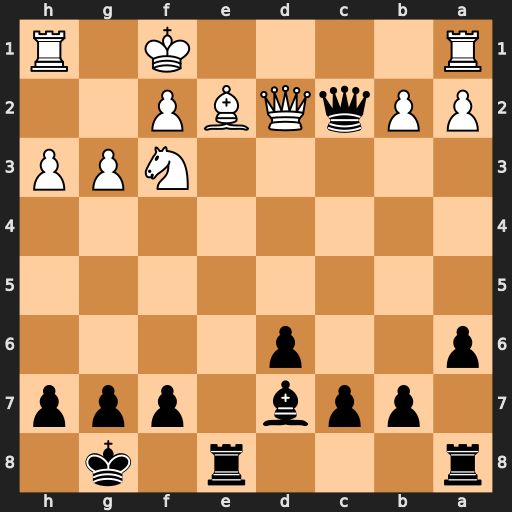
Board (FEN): r3r1k1/1ppb1ppp/p2p4/8/8/5NPP/PPqQBP2/R4K1R
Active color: b
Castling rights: -
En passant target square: -
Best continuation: Rxe2 Qxe2 Bb5 Qxb5 axb5